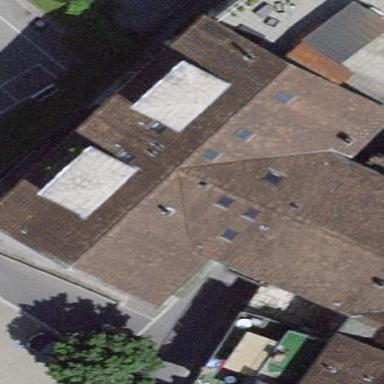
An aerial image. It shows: View of roof of building.